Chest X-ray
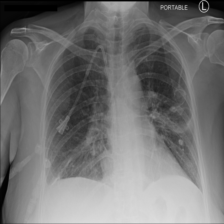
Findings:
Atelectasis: positive
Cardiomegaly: negative
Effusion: negative
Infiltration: negative
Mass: negative
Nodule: positive
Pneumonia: negative
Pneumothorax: negative
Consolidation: negative
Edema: negative
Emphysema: negative
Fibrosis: negative
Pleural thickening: negative
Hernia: negative